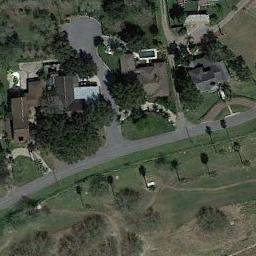
Label: residential